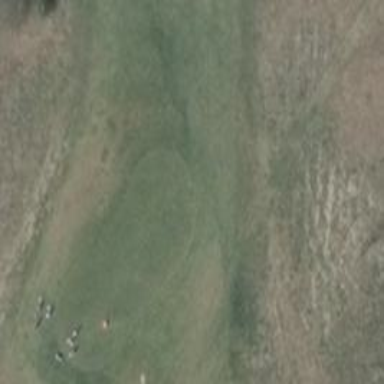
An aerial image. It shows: Golf tee.